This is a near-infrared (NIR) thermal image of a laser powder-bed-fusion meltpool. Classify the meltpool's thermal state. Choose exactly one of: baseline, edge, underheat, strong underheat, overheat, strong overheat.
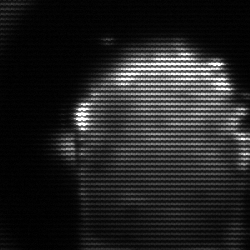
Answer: baseline